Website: lowes
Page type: account-dashboard
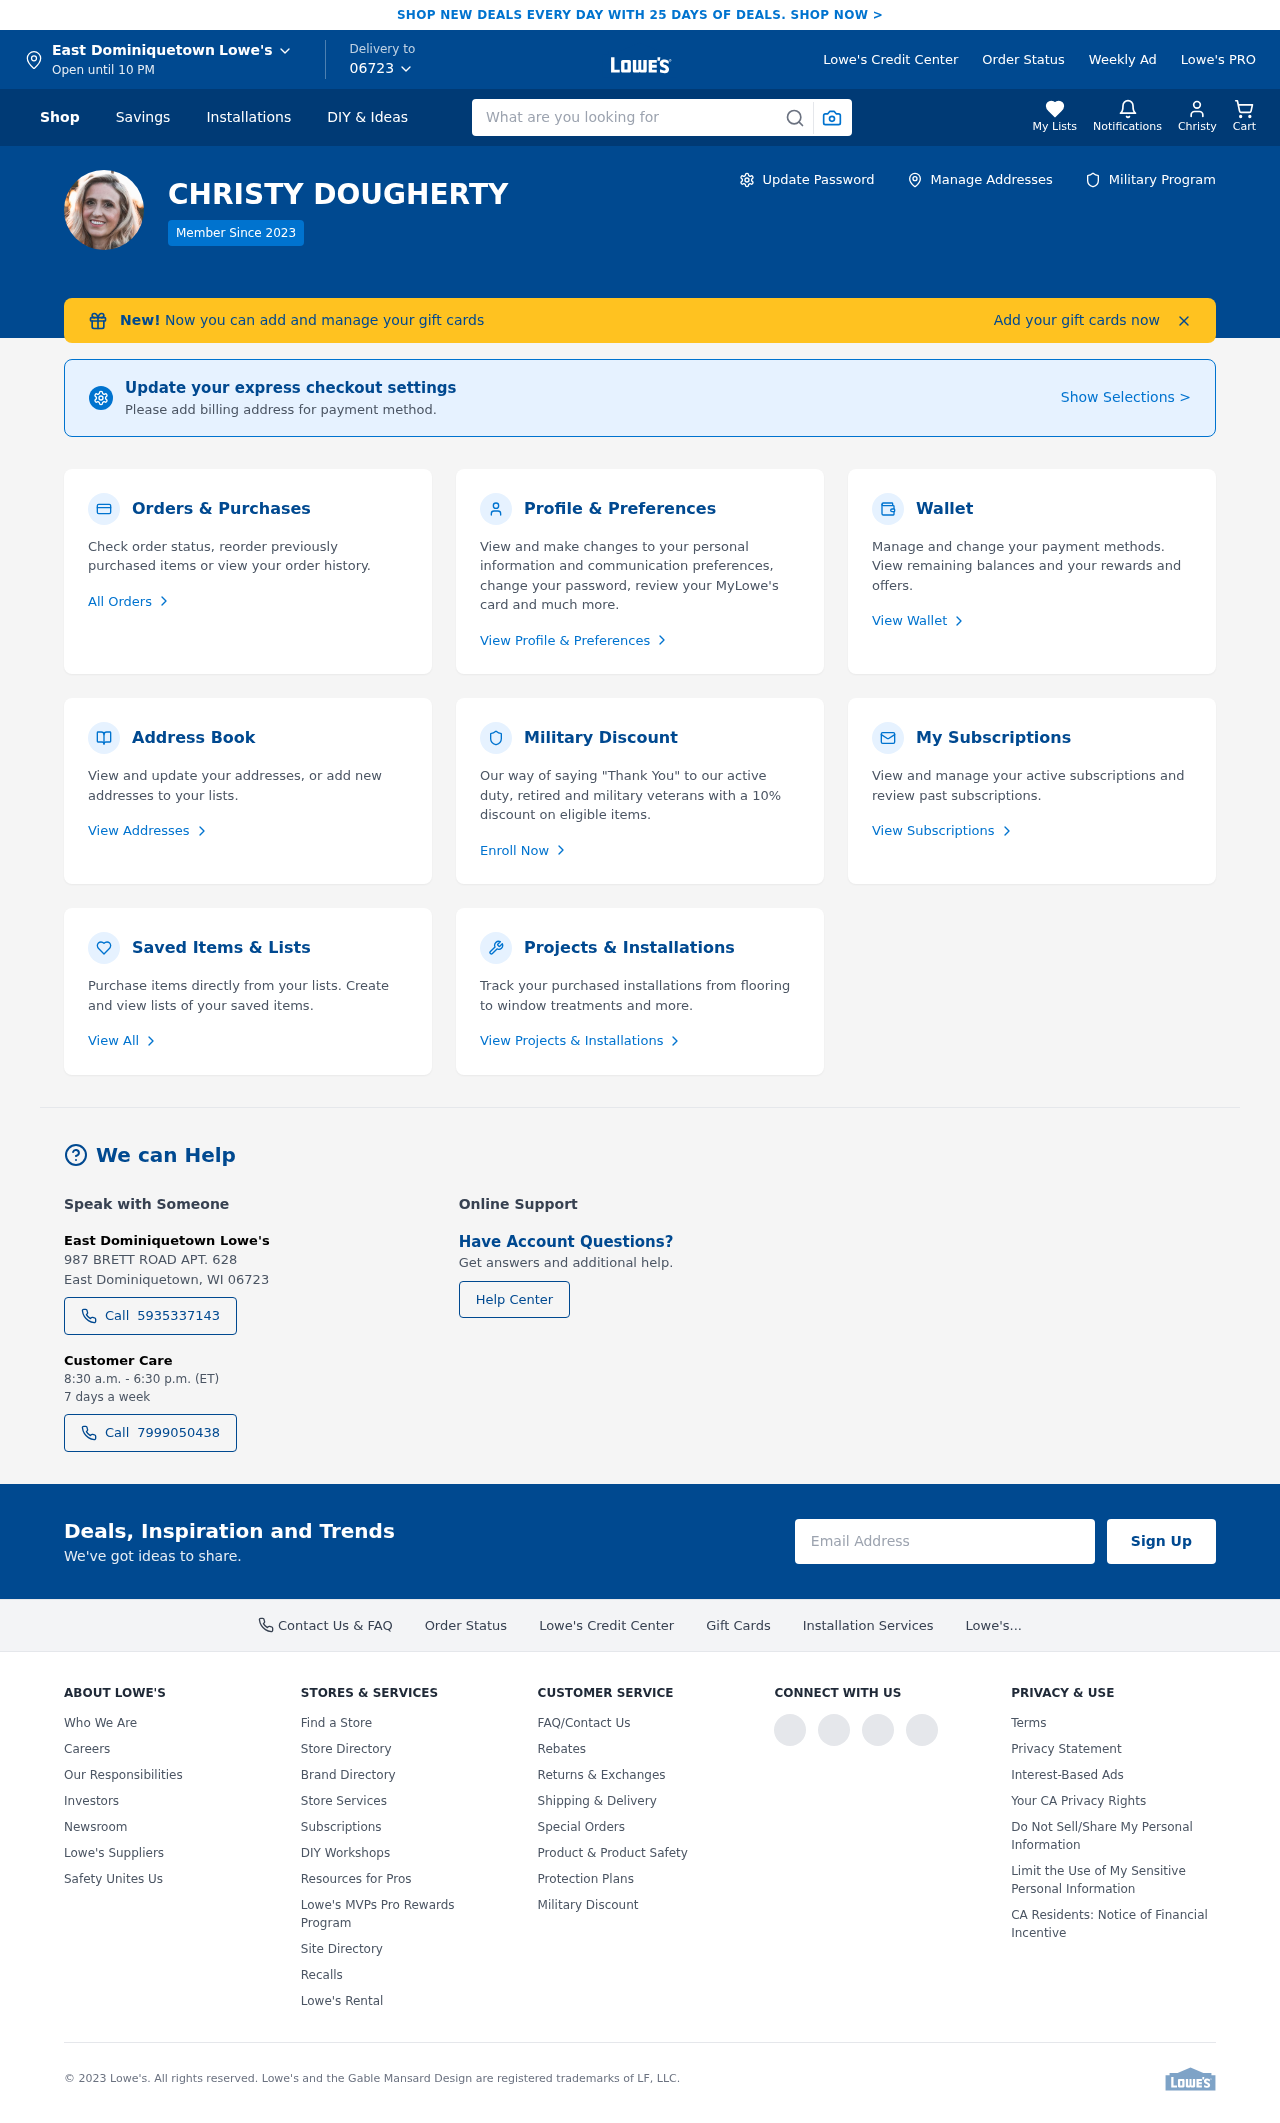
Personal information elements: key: PII_CITY
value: East Dominiquetown
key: PII_FIRSTNAME
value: Christy
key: PII_FULLNAME
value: CHRISTY DOUGHERTY
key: PII_PHONE
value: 5935337143
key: PII_PHONE_ALT
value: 7999050438
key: PII_POSTCODE
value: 06723
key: PII_POSTCODE_FULL
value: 06723
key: PII_POSTCODE_NUMERIC
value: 6723
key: PII_CITY2
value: East Dominiquetown
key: PII_STREET2
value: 987 BRETT ROAD APT. 628
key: PII_STATE_ABBR
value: WI
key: PII_CITY_STATE
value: East Dominiquetown, WI
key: PII_CITY_STATE_ZIP
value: East Dominiquetown, WI 06723
Search elements: key: HEADER_SEARCH
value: What are you looking for